Aerial crown-view tile of a tropical tree (Barro Colorado Island, Panama), acquired 20250317:
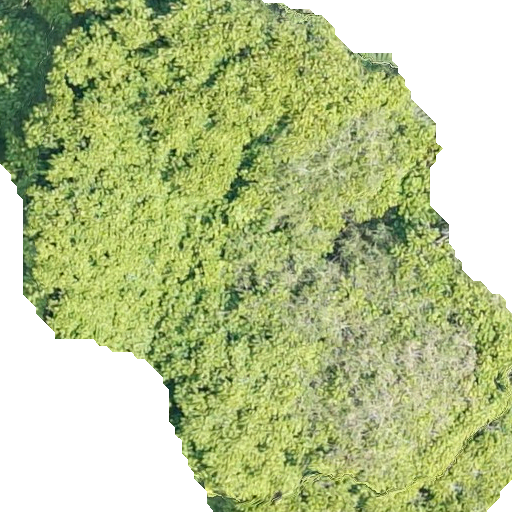
Species: Tachigali panamensis
GBIF accepted scientific name: Tachigali panamensis
Crown area: 353.497 m²